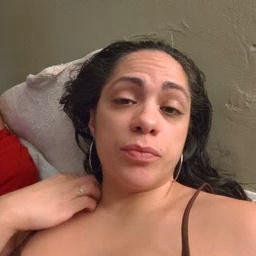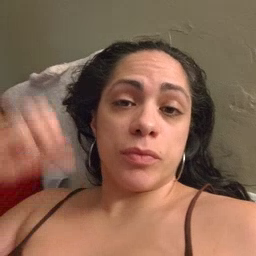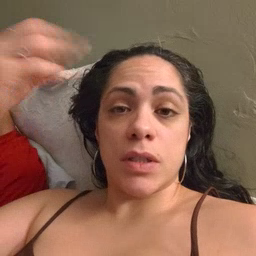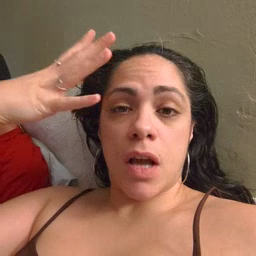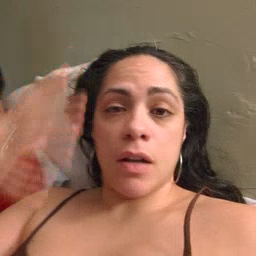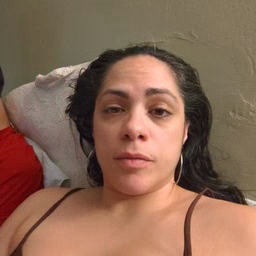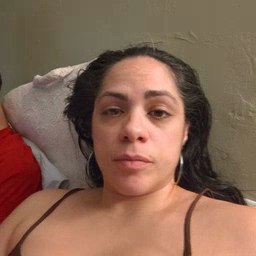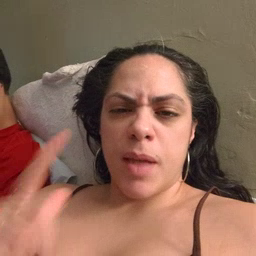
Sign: sun